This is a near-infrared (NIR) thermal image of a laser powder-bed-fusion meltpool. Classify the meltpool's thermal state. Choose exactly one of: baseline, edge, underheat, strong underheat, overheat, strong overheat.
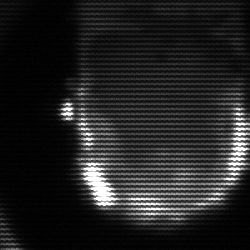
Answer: baseline